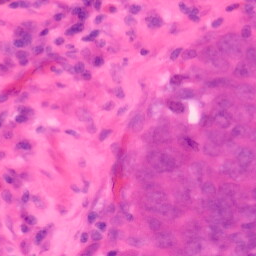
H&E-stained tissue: Colon